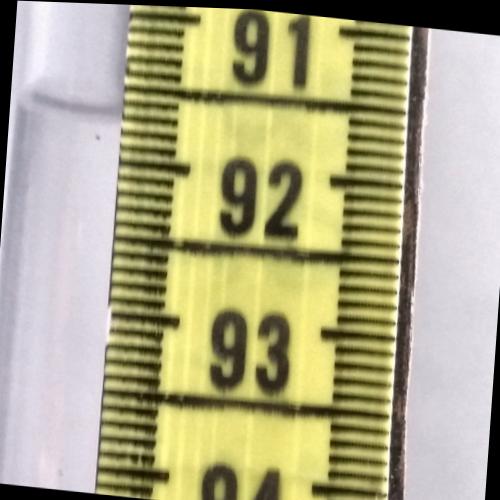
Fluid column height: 91.7 cm